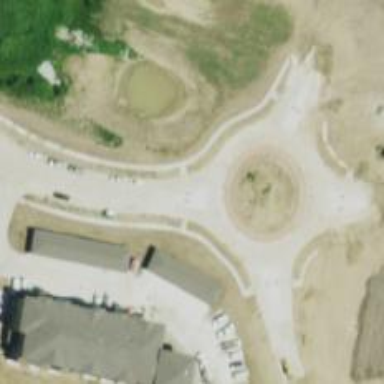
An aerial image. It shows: Residential road that intersects with roundabout.